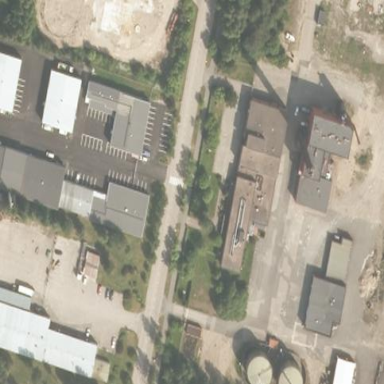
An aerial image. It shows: Office building.